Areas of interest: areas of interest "Scenic Spot"
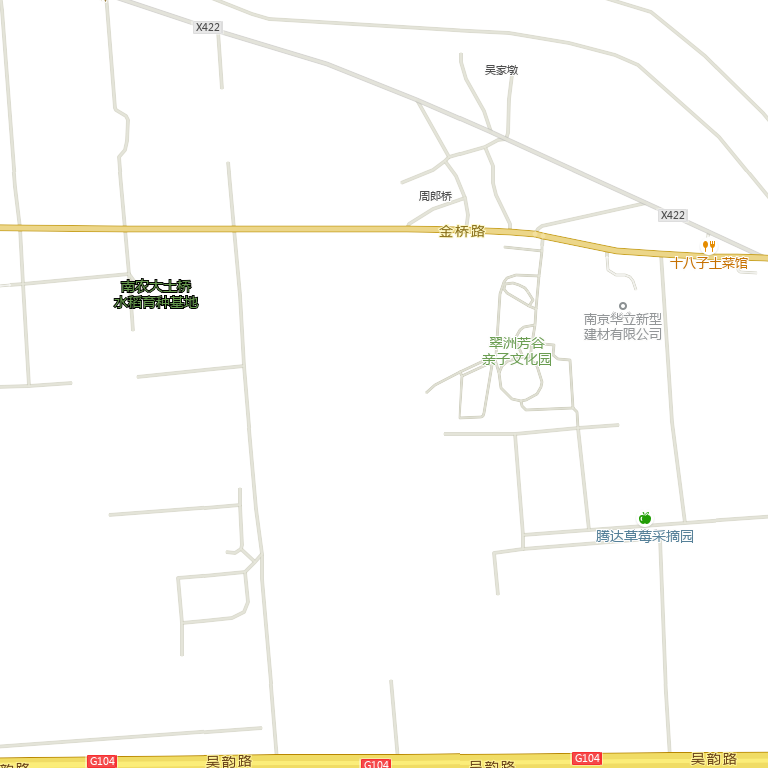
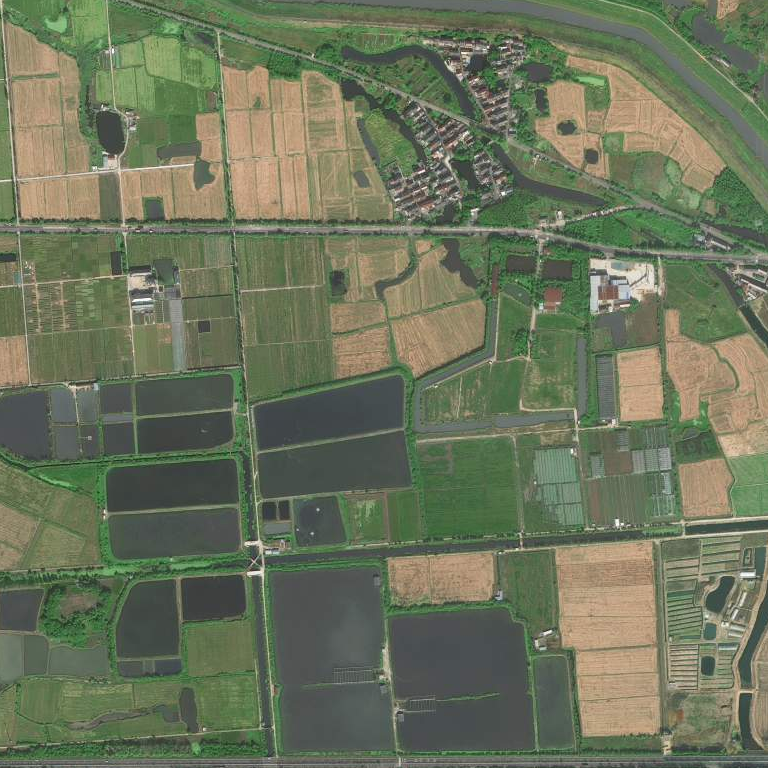